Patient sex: M
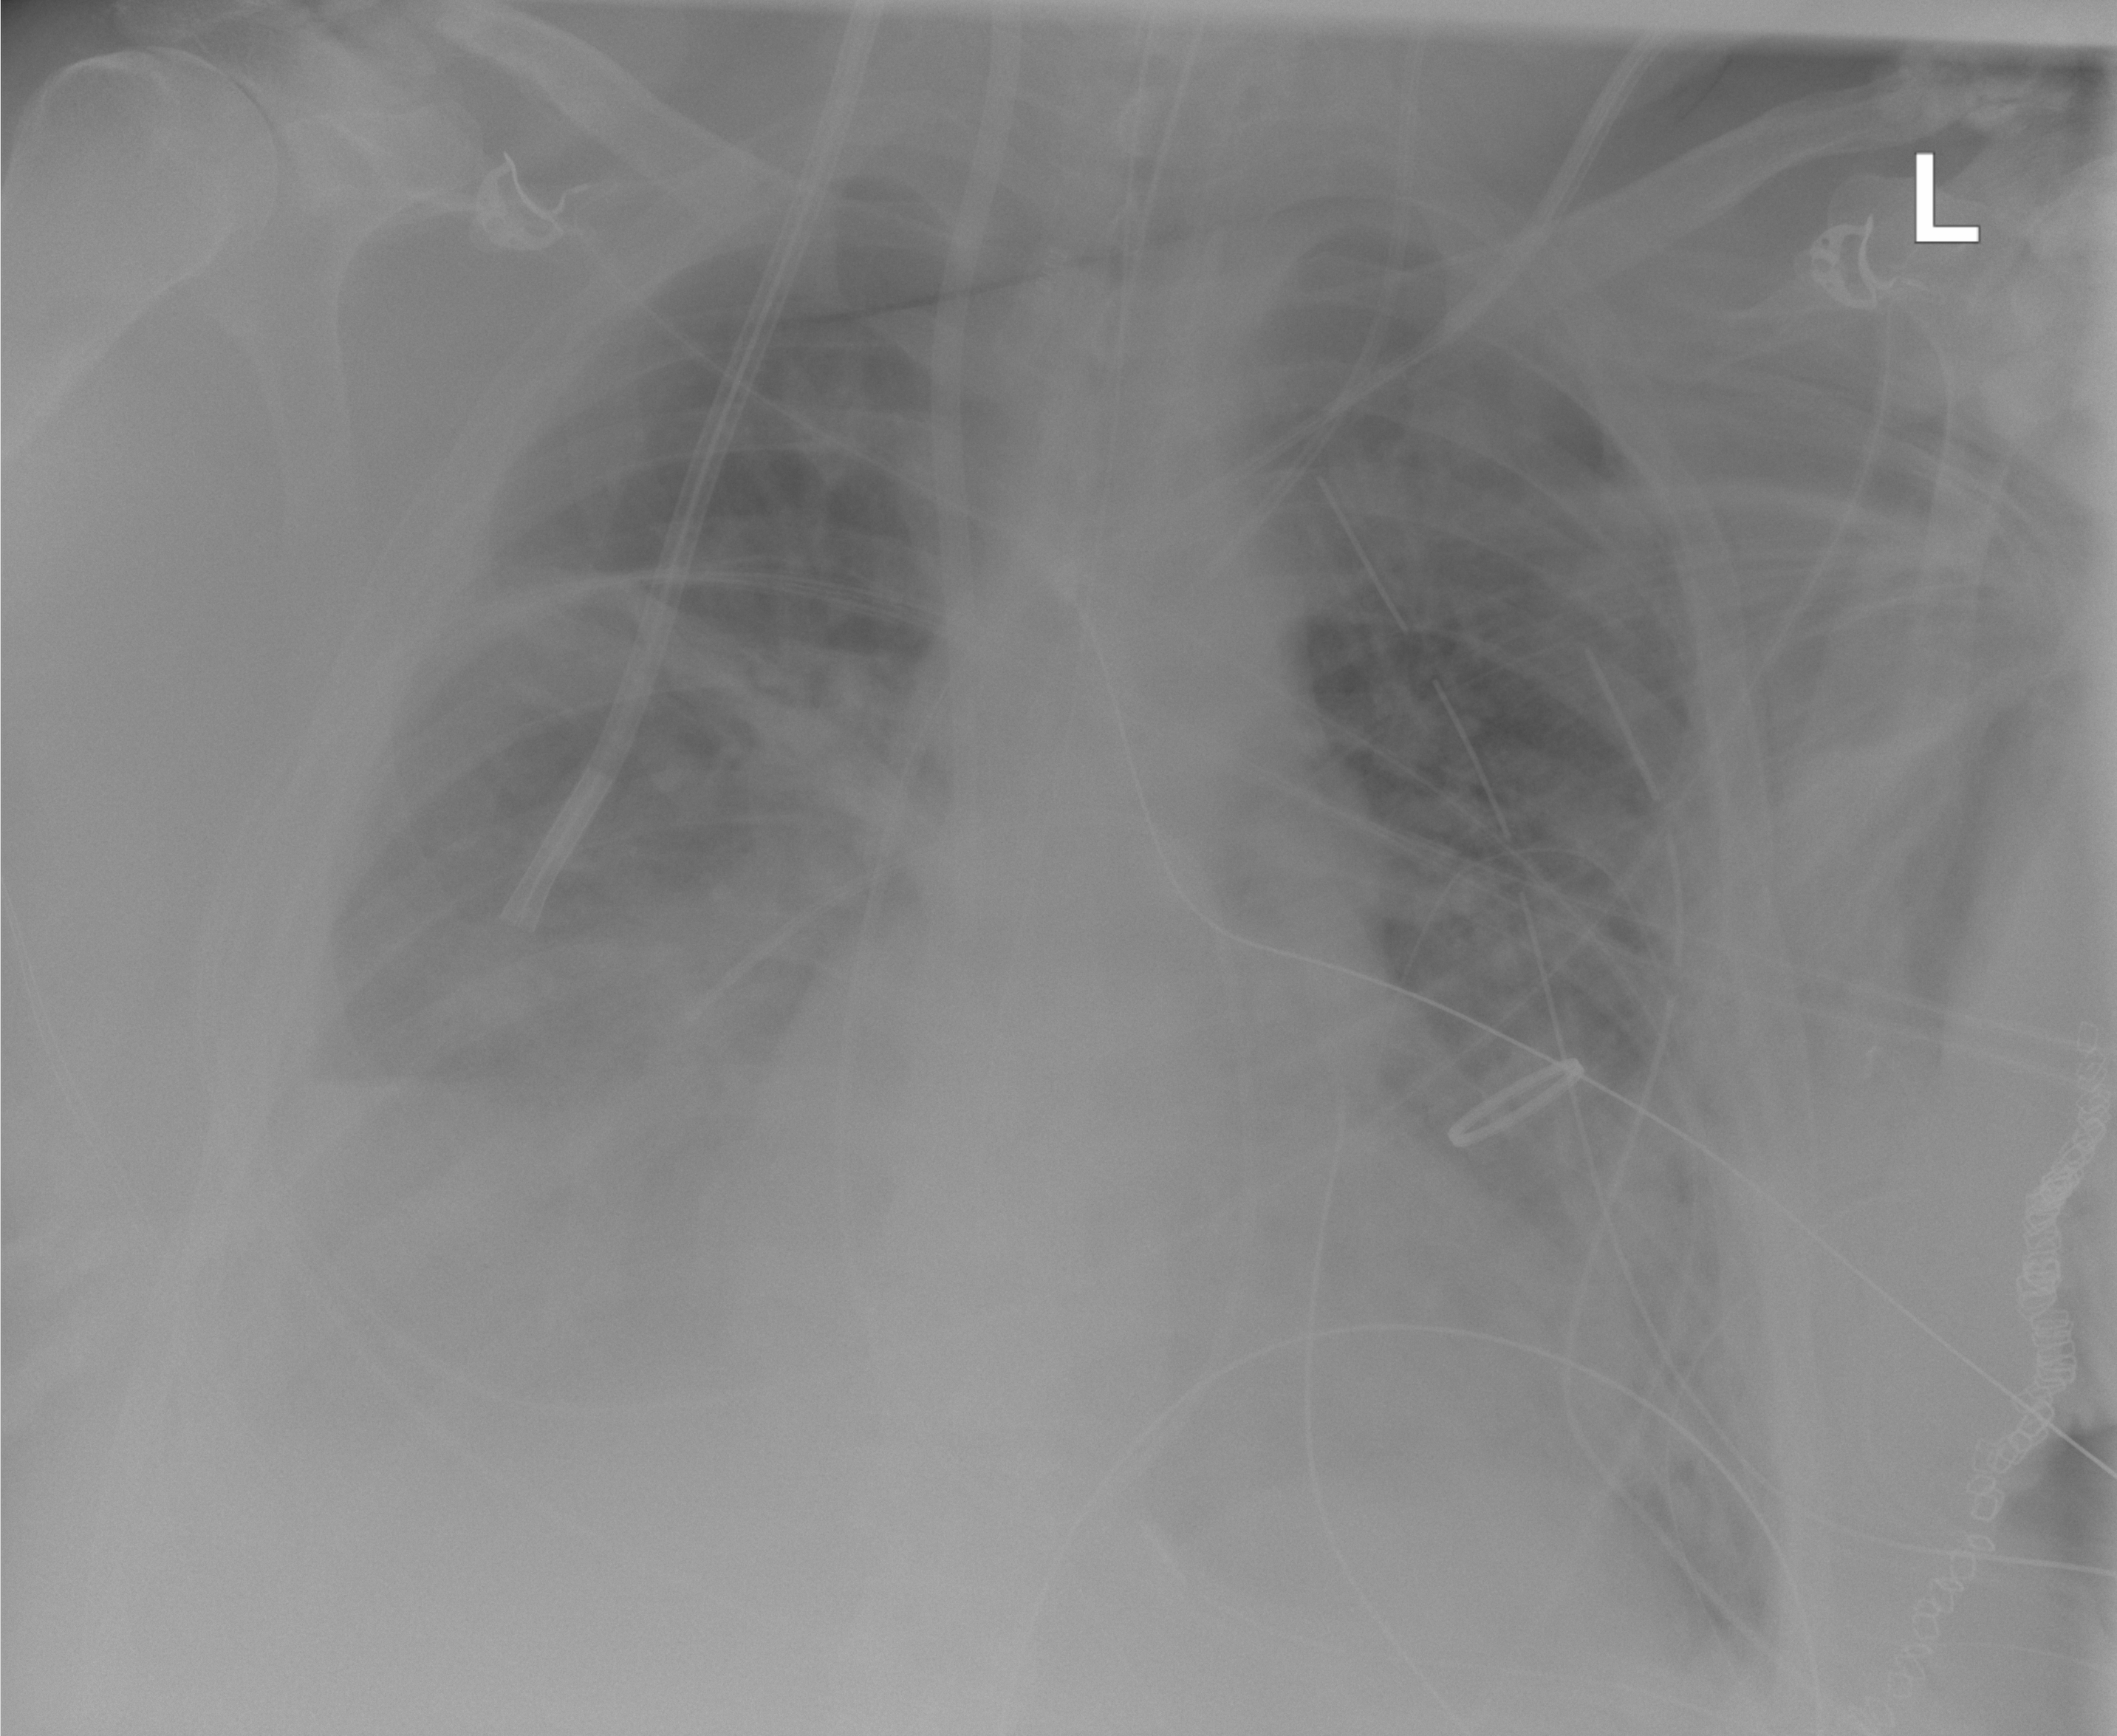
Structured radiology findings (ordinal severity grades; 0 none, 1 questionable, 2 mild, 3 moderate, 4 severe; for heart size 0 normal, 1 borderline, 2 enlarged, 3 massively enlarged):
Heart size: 2
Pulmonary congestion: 0
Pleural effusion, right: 2
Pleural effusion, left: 0
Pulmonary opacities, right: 0
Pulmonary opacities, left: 2
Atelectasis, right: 2
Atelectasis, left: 2